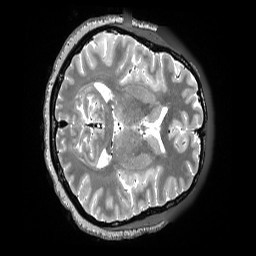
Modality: T2w
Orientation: axial
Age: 37
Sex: female